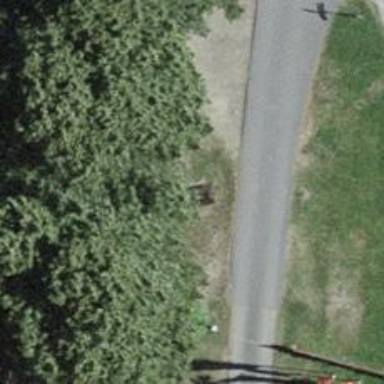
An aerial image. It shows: Red bench.